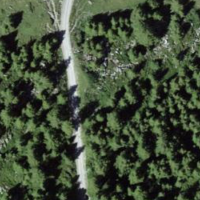
EUNIS habitat code: 26
Species observed at this site:
Fabriciana niobe
Cupido minimus